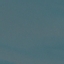
Land use / land cover: SeaLake